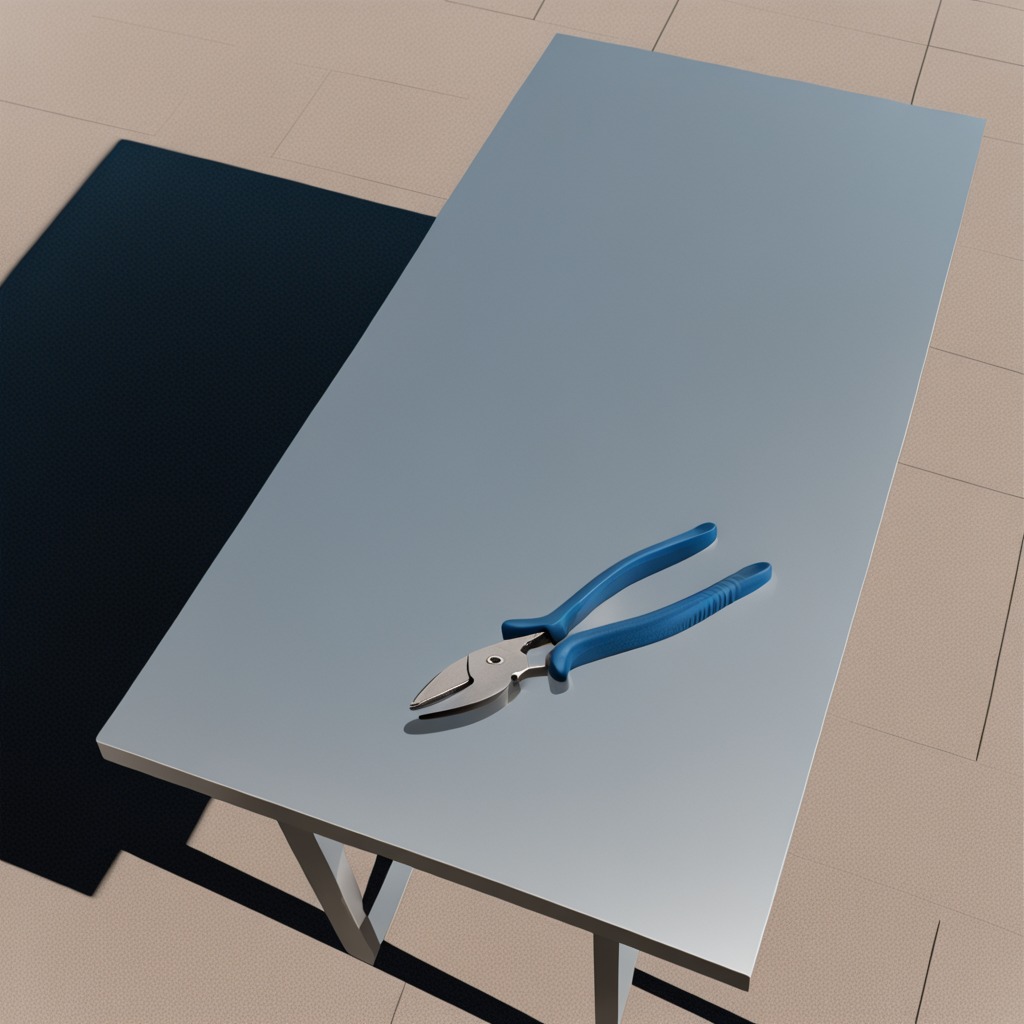
A plier is lying on the table.